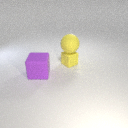
small yellow rubber cube behind large purple rubber cube